Field crop: maize
Growth stage: 2
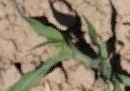
Species: maize